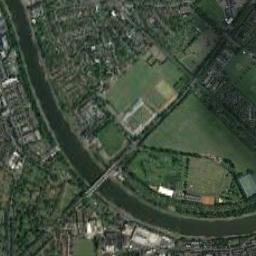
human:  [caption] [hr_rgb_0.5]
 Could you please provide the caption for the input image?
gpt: A curved green river with bustling cities and green areas on both sides of the bank .

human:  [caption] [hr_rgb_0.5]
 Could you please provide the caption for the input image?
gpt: The dark green river goes through the residential area and an overpass is over the river .

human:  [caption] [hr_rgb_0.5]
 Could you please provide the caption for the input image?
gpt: The river is surrounded by trees .

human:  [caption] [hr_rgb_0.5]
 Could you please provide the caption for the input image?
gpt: The river goes through trees and grass .

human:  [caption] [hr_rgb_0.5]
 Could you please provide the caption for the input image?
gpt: There are many buildings and some green meadows near the river .